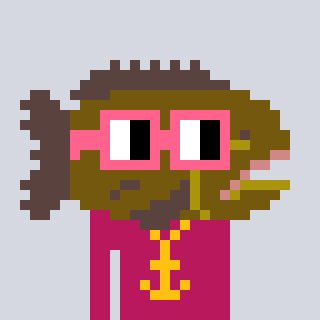
a pixel art character with square pink glasses, a grouper-shaped head and a darkpink-colored body on a cool background